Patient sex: M
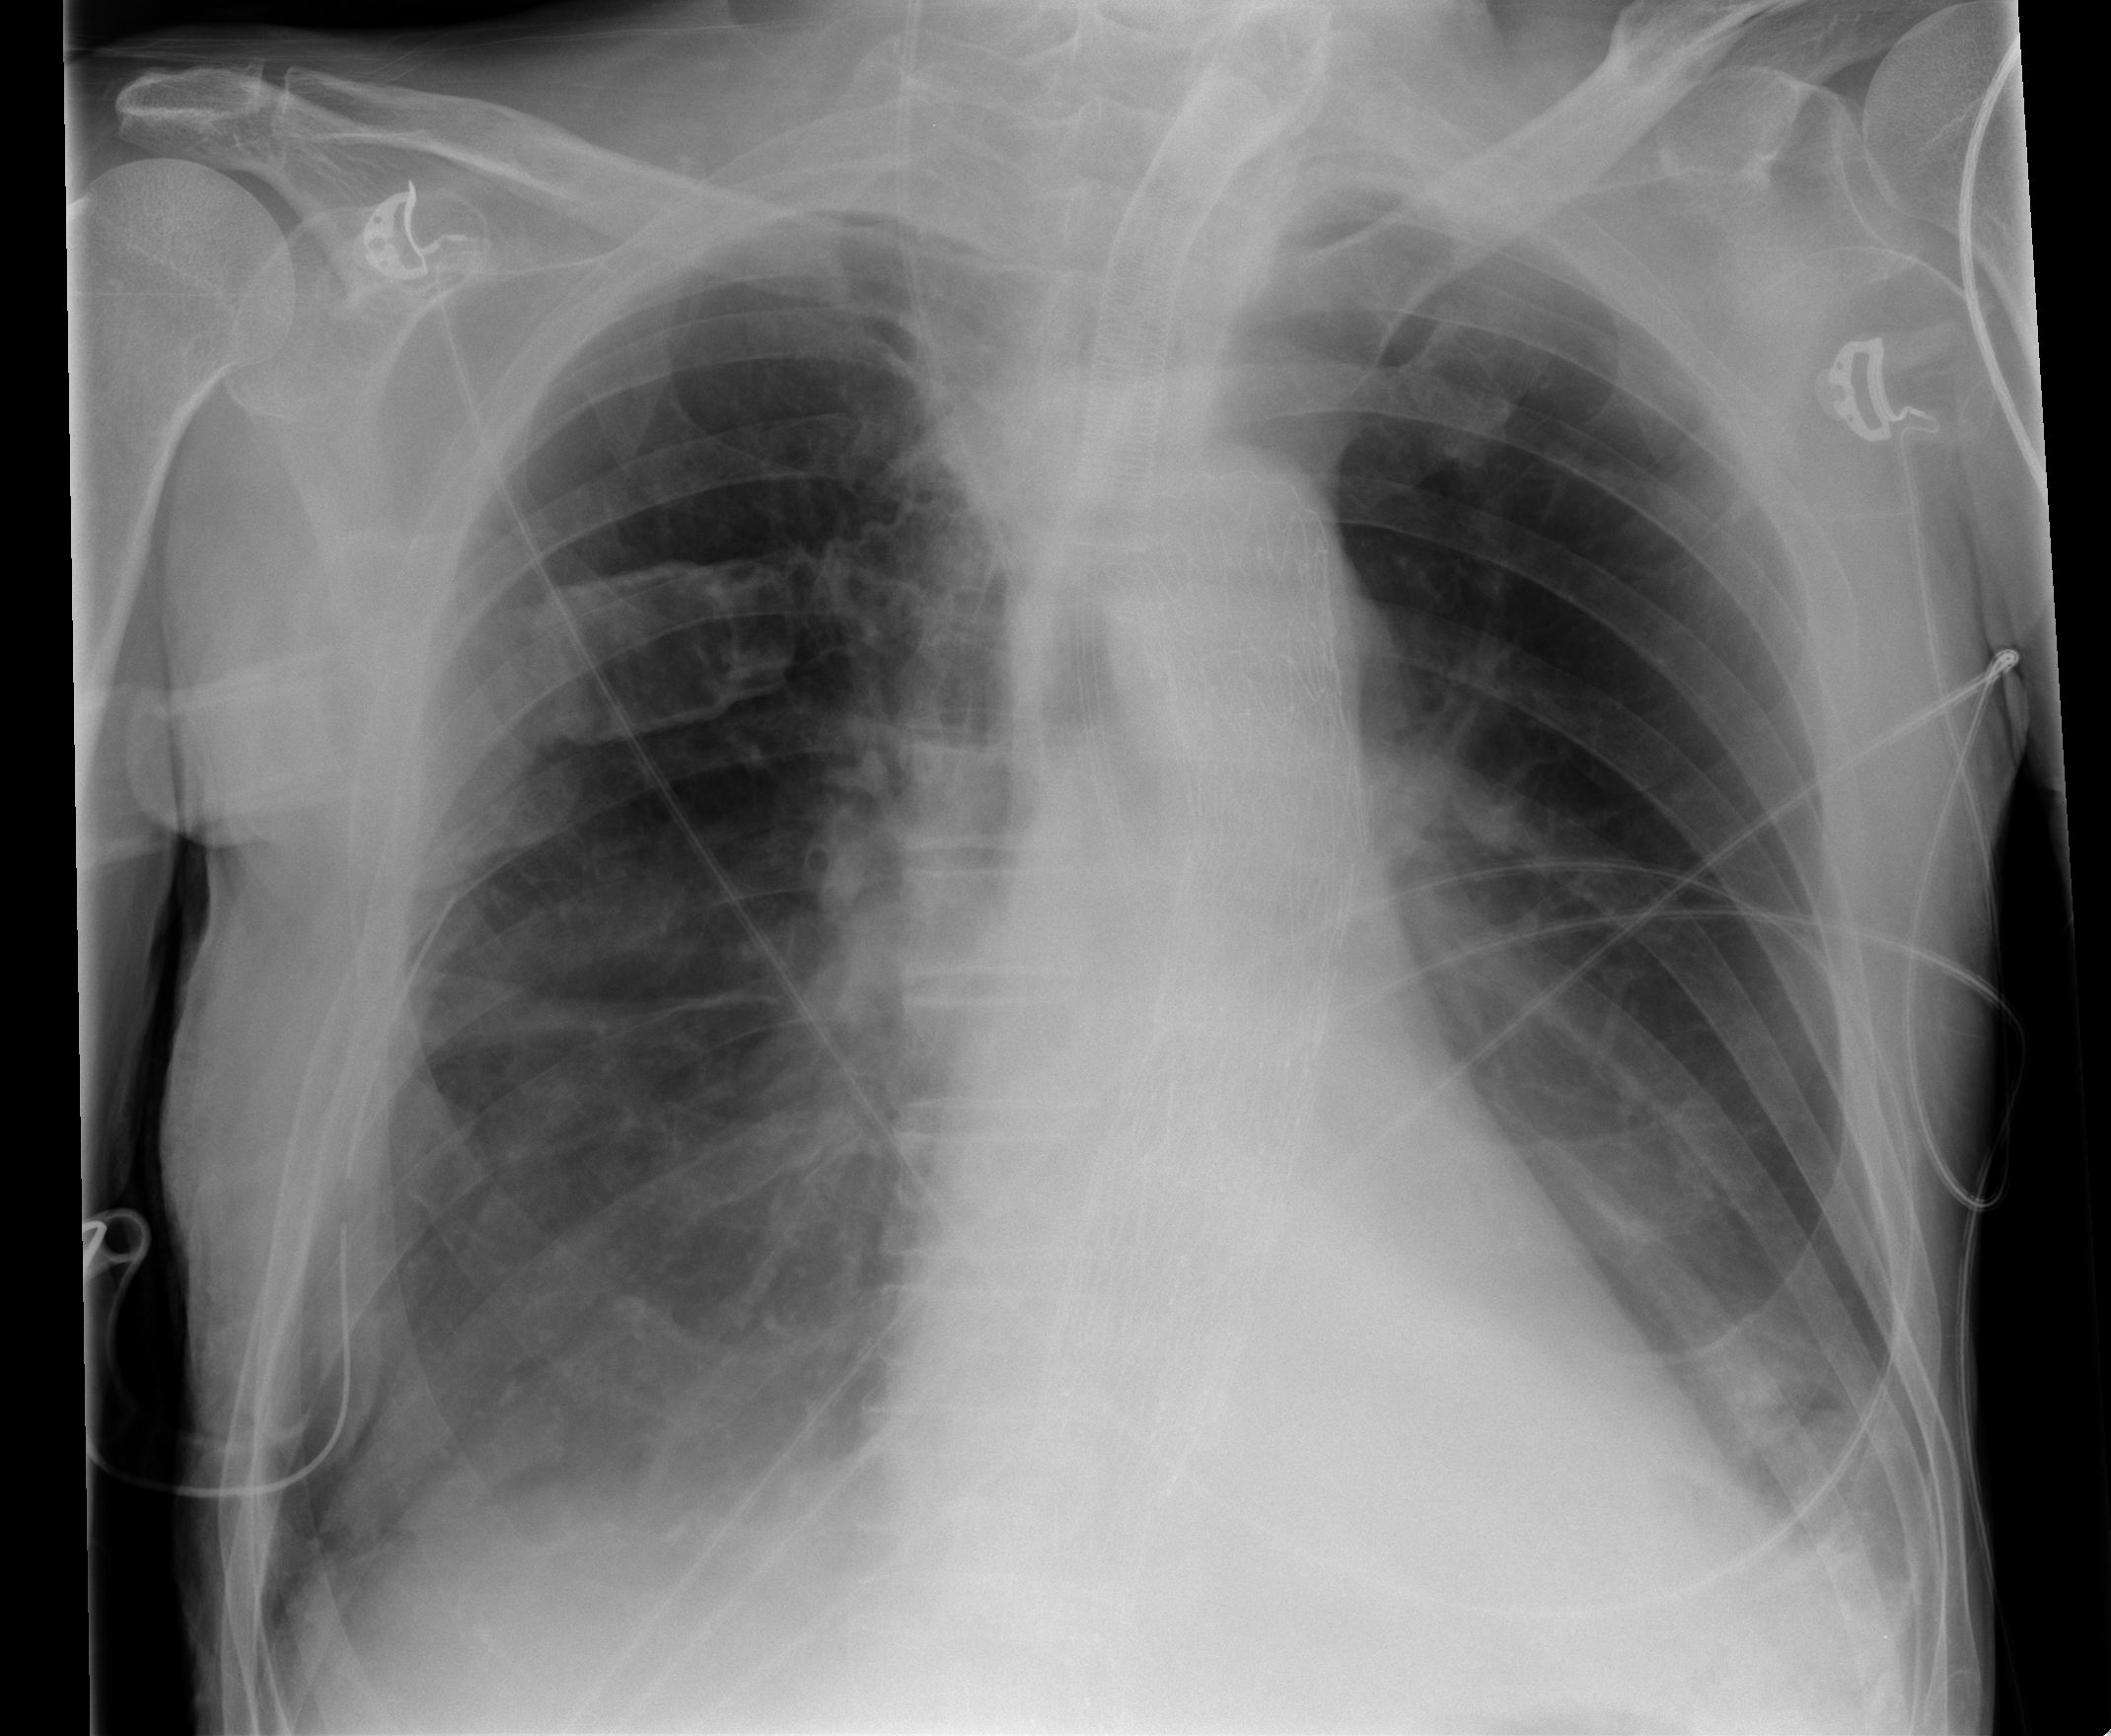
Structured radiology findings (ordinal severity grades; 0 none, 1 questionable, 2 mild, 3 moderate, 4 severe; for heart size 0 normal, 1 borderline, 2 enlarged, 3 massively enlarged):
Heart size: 0
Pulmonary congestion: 2
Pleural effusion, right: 2
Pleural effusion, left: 2
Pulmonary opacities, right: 0
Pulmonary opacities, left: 0
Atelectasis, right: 2
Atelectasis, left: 2